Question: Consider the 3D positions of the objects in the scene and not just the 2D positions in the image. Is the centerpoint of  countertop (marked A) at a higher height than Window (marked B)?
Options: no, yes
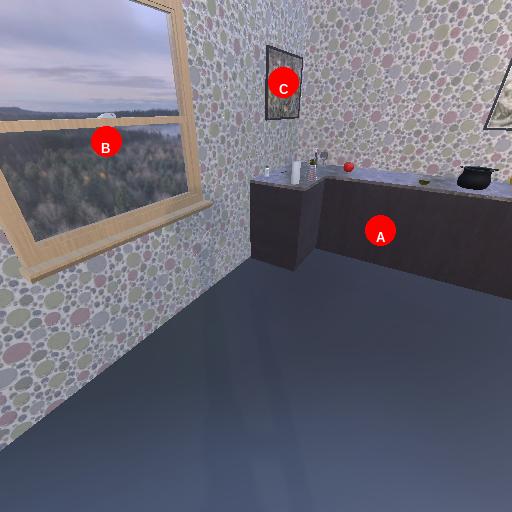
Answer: no